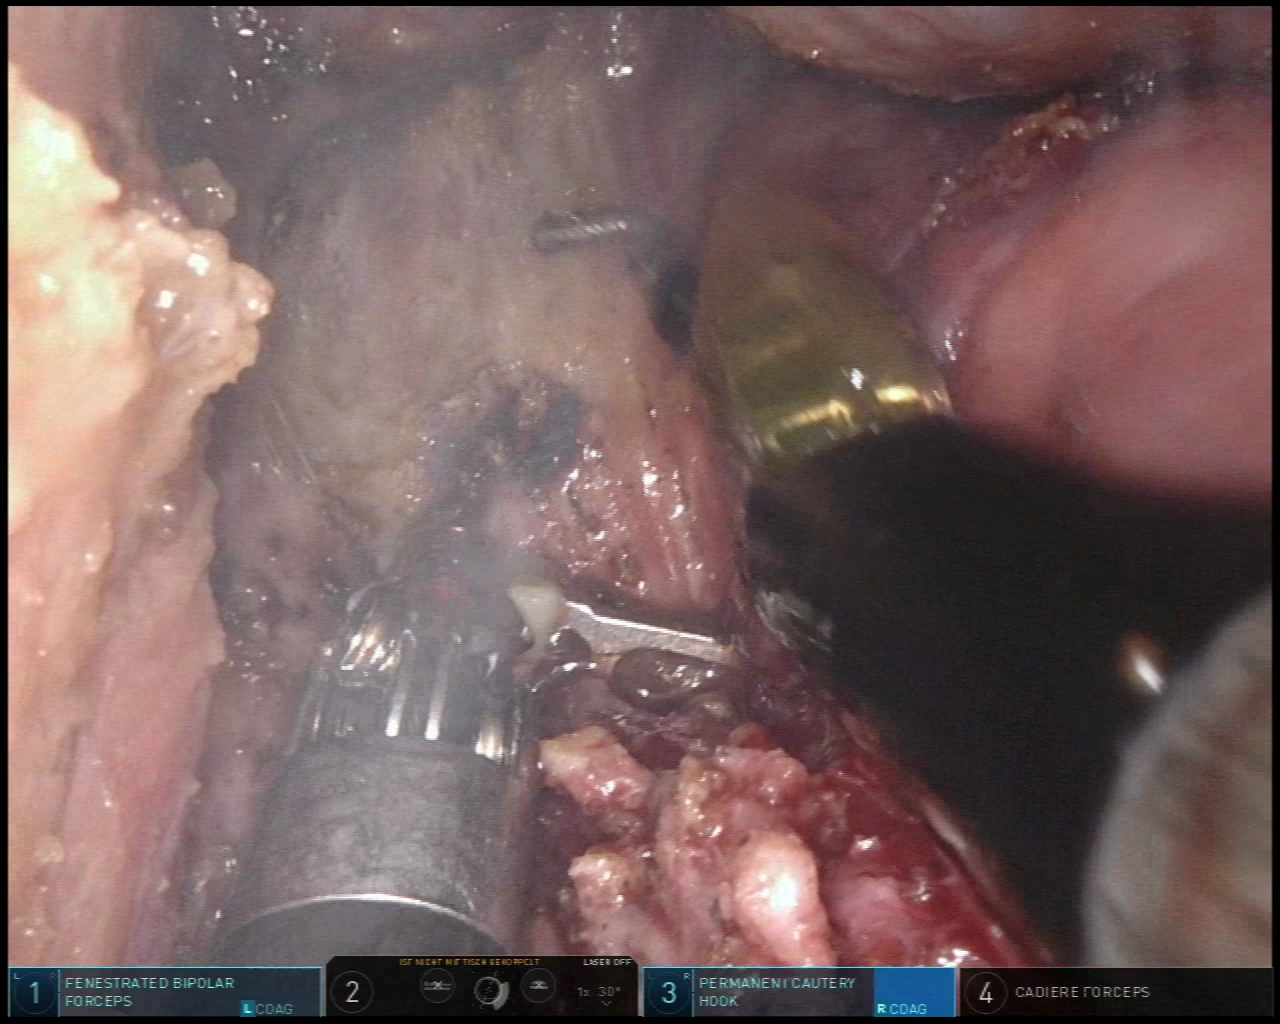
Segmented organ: vesicular_glands
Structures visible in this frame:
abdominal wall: no
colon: no
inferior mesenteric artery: no
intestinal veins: no
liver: no
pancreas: no
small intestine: no
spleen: no
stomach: no
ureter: no
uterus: no
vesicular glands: yes